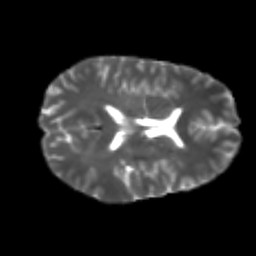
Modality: T2w
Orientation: axial
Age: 26
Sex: male
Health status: healthy
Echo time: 0.074 s